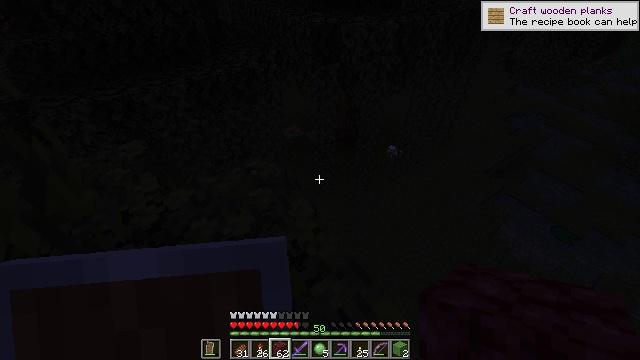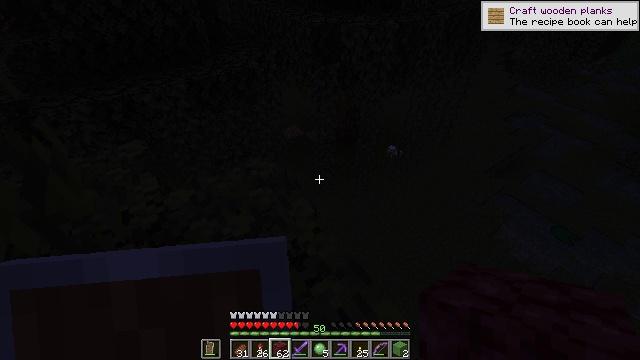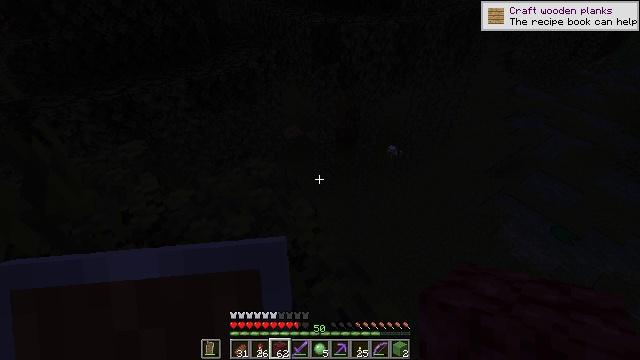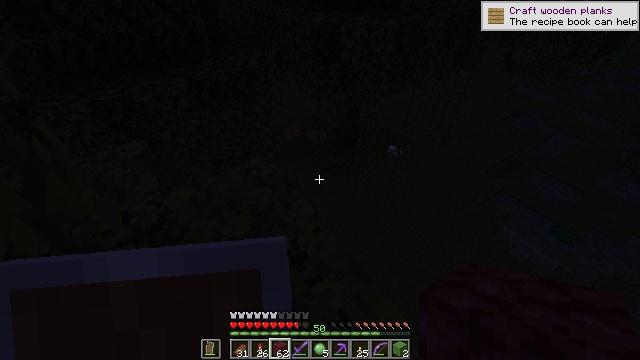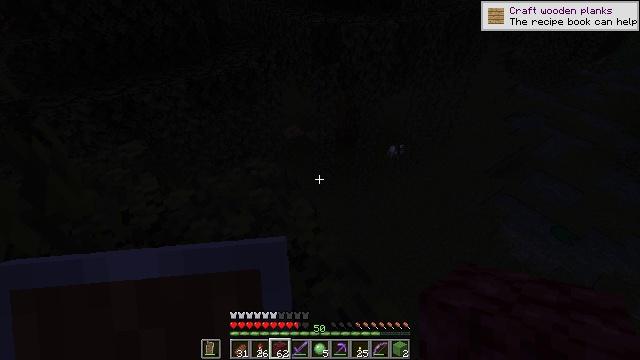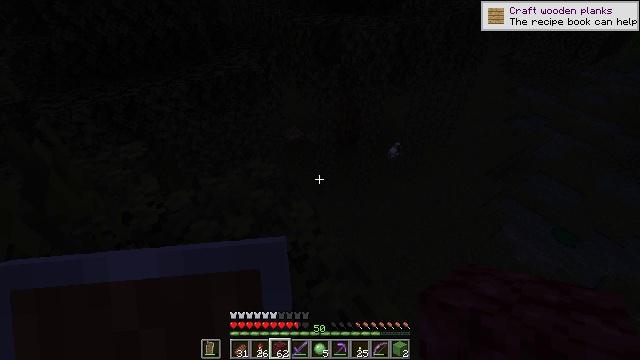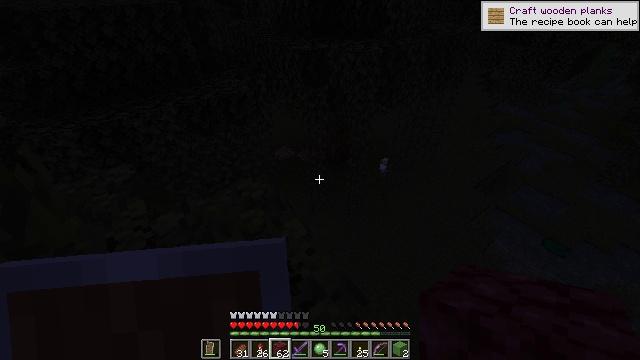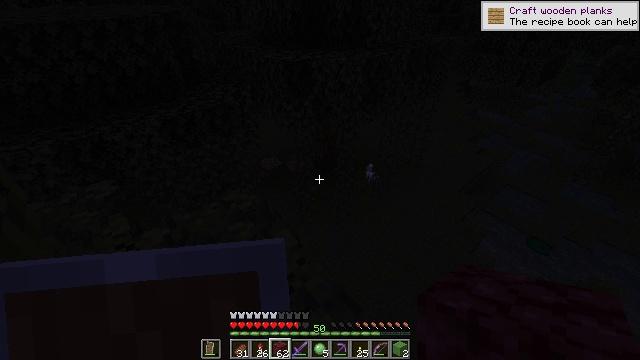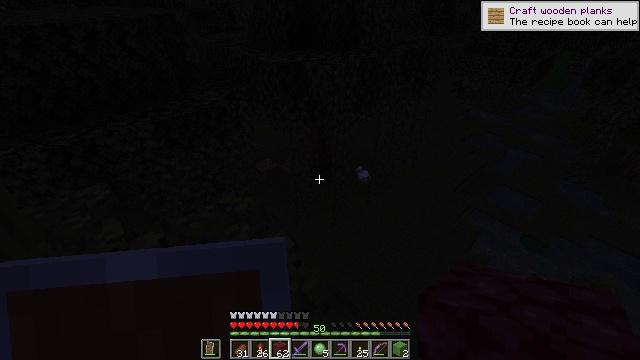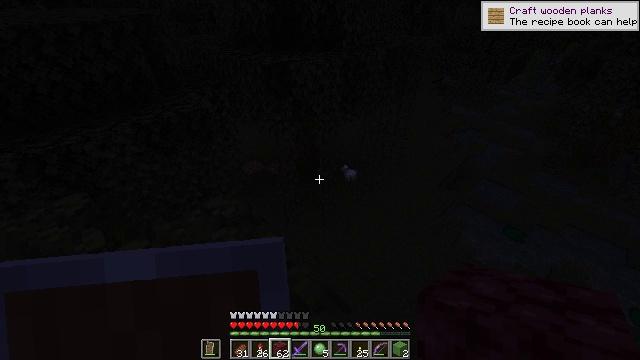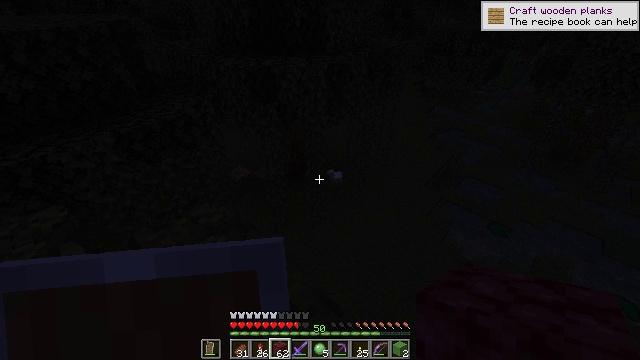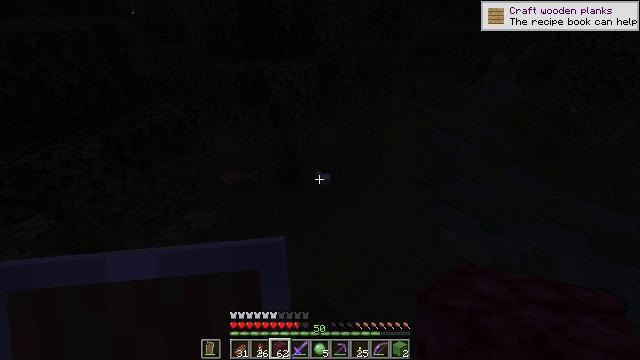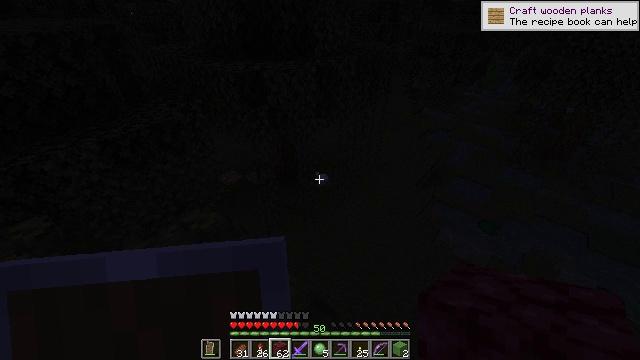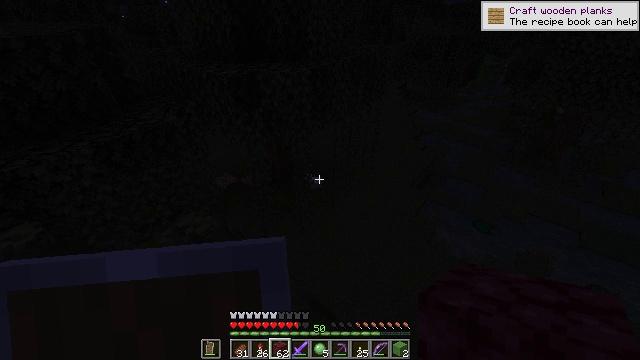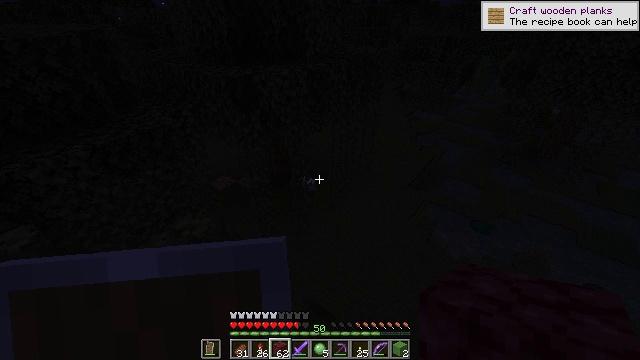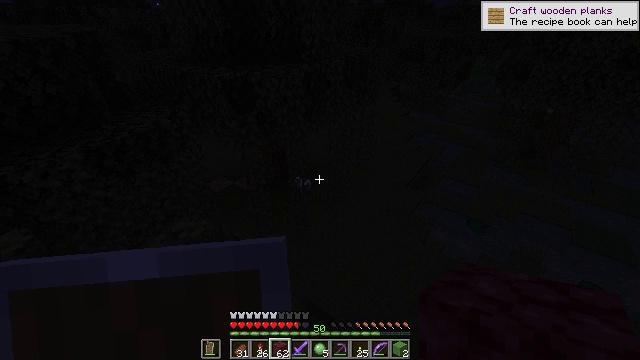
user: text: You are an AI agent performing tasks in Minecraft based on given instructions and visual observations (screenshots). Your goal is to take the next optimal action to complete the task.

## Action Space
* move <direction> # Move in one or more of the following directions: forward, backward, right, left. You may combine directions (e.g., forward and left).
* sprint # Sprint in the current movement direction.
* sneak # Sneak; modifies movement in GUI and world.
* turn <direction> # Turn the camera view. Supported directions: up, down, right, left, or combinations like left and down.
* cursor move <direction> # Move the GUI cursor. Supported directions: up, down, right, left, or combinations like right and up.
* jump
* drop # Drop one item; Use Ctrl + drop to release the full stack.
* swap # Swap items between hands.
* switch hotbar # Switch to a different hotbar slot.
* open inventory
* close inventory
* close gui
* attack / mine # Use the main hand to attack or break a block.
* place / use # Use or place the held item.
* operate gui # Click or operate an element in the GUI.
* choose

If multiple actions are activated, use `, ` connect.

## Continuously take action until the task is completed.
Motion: motion action
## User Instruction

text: Kill enemies.
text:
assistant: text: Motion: no_op
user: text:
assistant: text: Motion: no_op
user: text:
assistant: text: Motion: no_op
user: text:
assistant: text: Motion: no_op
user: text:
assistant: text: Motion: no_op
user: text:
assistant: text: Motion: turn right and up
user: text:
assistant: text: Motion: turn right and up
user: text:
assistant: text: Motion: turn right
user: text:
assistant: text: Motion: turn right
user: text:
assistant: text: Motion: turn right
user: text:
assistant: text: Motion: turn right
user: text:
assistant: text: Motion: no_op
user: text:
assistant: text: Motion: turn right
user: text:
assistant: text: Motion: no_op
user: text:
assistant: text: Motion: no_op
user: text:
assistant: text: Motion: no_op
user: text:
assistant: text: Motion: no_op
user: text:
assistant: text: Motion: no_op
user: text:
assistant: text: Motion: no_op
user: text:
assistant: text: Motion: no_op
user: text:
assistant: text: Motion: no_op
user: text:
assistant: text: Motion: no_op
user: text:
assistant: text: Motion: turn right and up
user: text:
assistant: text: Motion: turn right and up
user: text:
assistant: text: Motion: no_op
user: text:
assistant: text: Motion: no_op
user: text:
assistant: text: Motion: no_op
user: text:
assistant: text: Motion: no_op
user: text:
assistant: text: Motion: no_op
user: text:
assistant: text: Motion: no_op